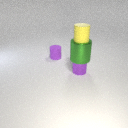
large green metal cylinder below small yellow rubber cylinder